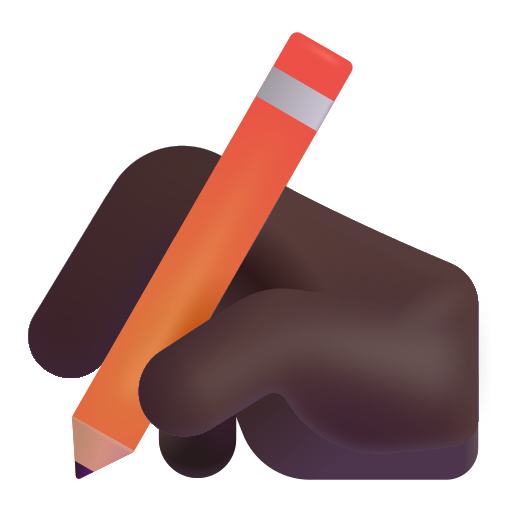
writing hand color dark